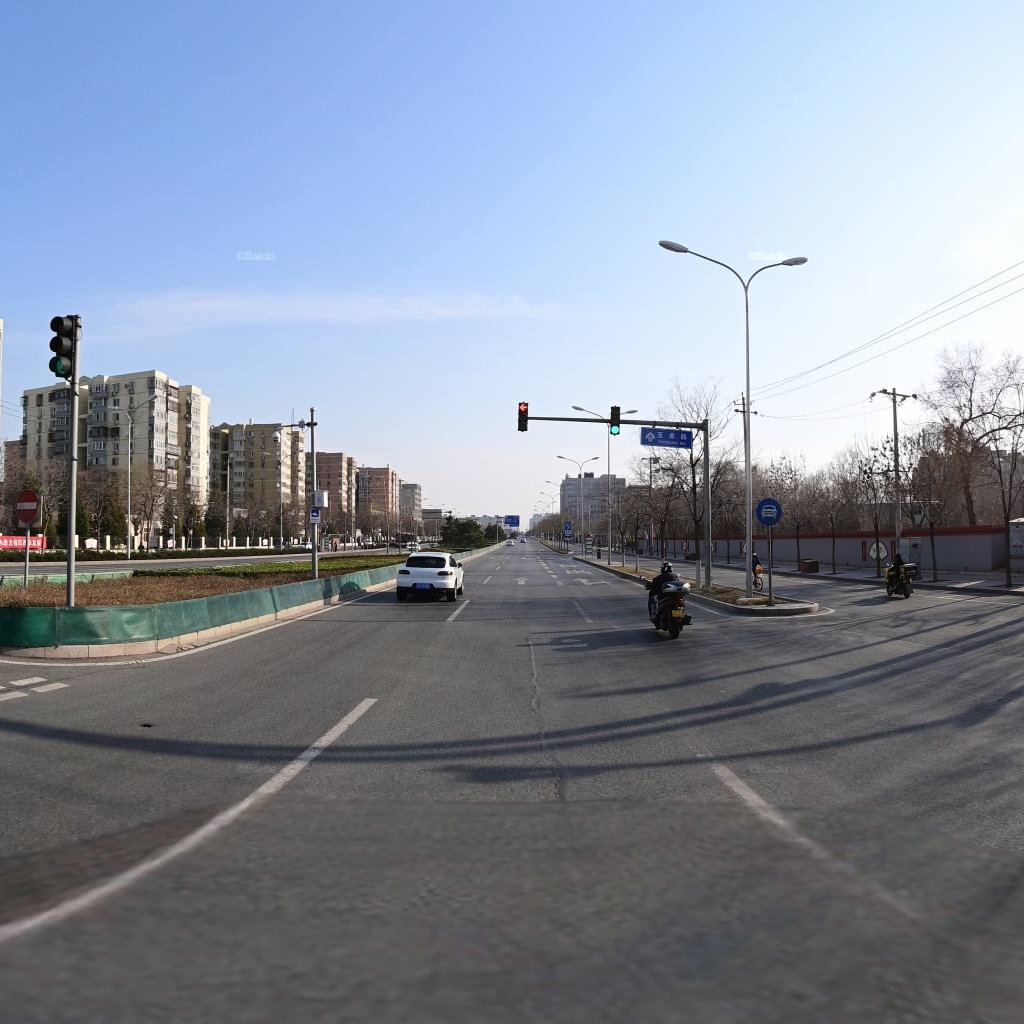
Region: Haidian
Road damage annotations: longitudinal patch